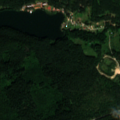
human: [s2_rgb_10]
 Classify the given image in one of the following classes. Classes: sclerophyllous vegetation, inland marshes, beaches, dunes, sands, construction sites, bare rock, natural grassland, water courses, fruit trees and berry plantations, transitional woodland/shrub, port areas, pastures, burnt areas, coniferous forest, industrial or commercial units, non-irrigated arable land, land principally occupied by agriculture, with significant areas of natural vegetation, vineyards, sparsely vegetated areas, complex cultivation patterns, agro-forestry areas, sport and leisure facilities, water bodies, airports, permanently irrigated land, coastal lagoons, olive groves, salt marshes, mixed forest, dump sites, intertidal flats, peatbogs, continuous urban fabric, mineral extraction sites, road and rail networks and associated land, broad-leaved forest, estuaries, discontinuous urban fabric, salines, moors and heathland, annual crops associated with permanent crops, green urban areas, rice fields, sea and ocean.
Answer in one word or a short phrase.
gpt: complex cultivation patterns, land principally occupied by agriculture, with significant areas of natural vegetation, coniferous forest, transitional woodland/shrub